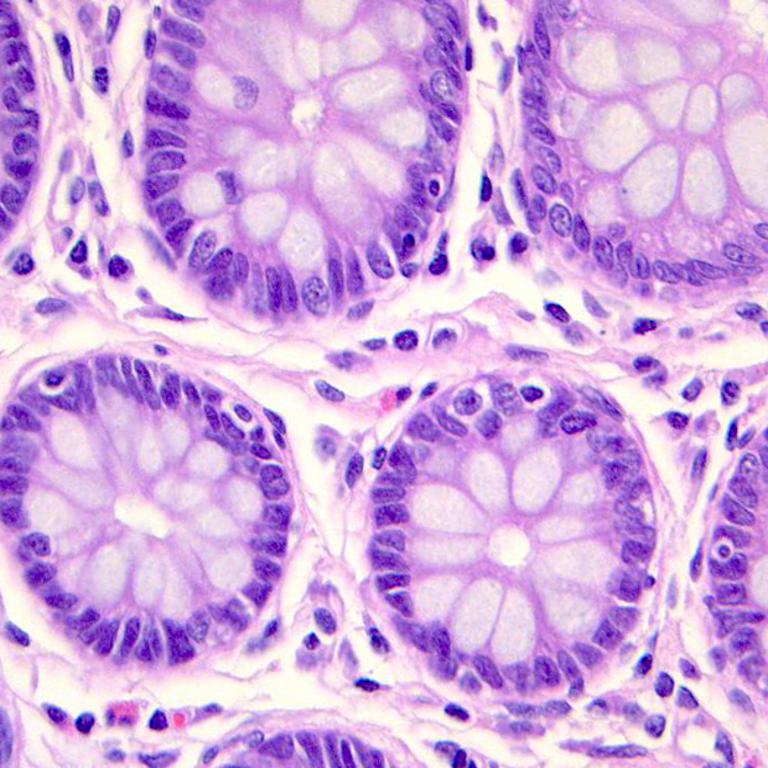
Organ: colon
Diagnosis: benign